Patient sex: M
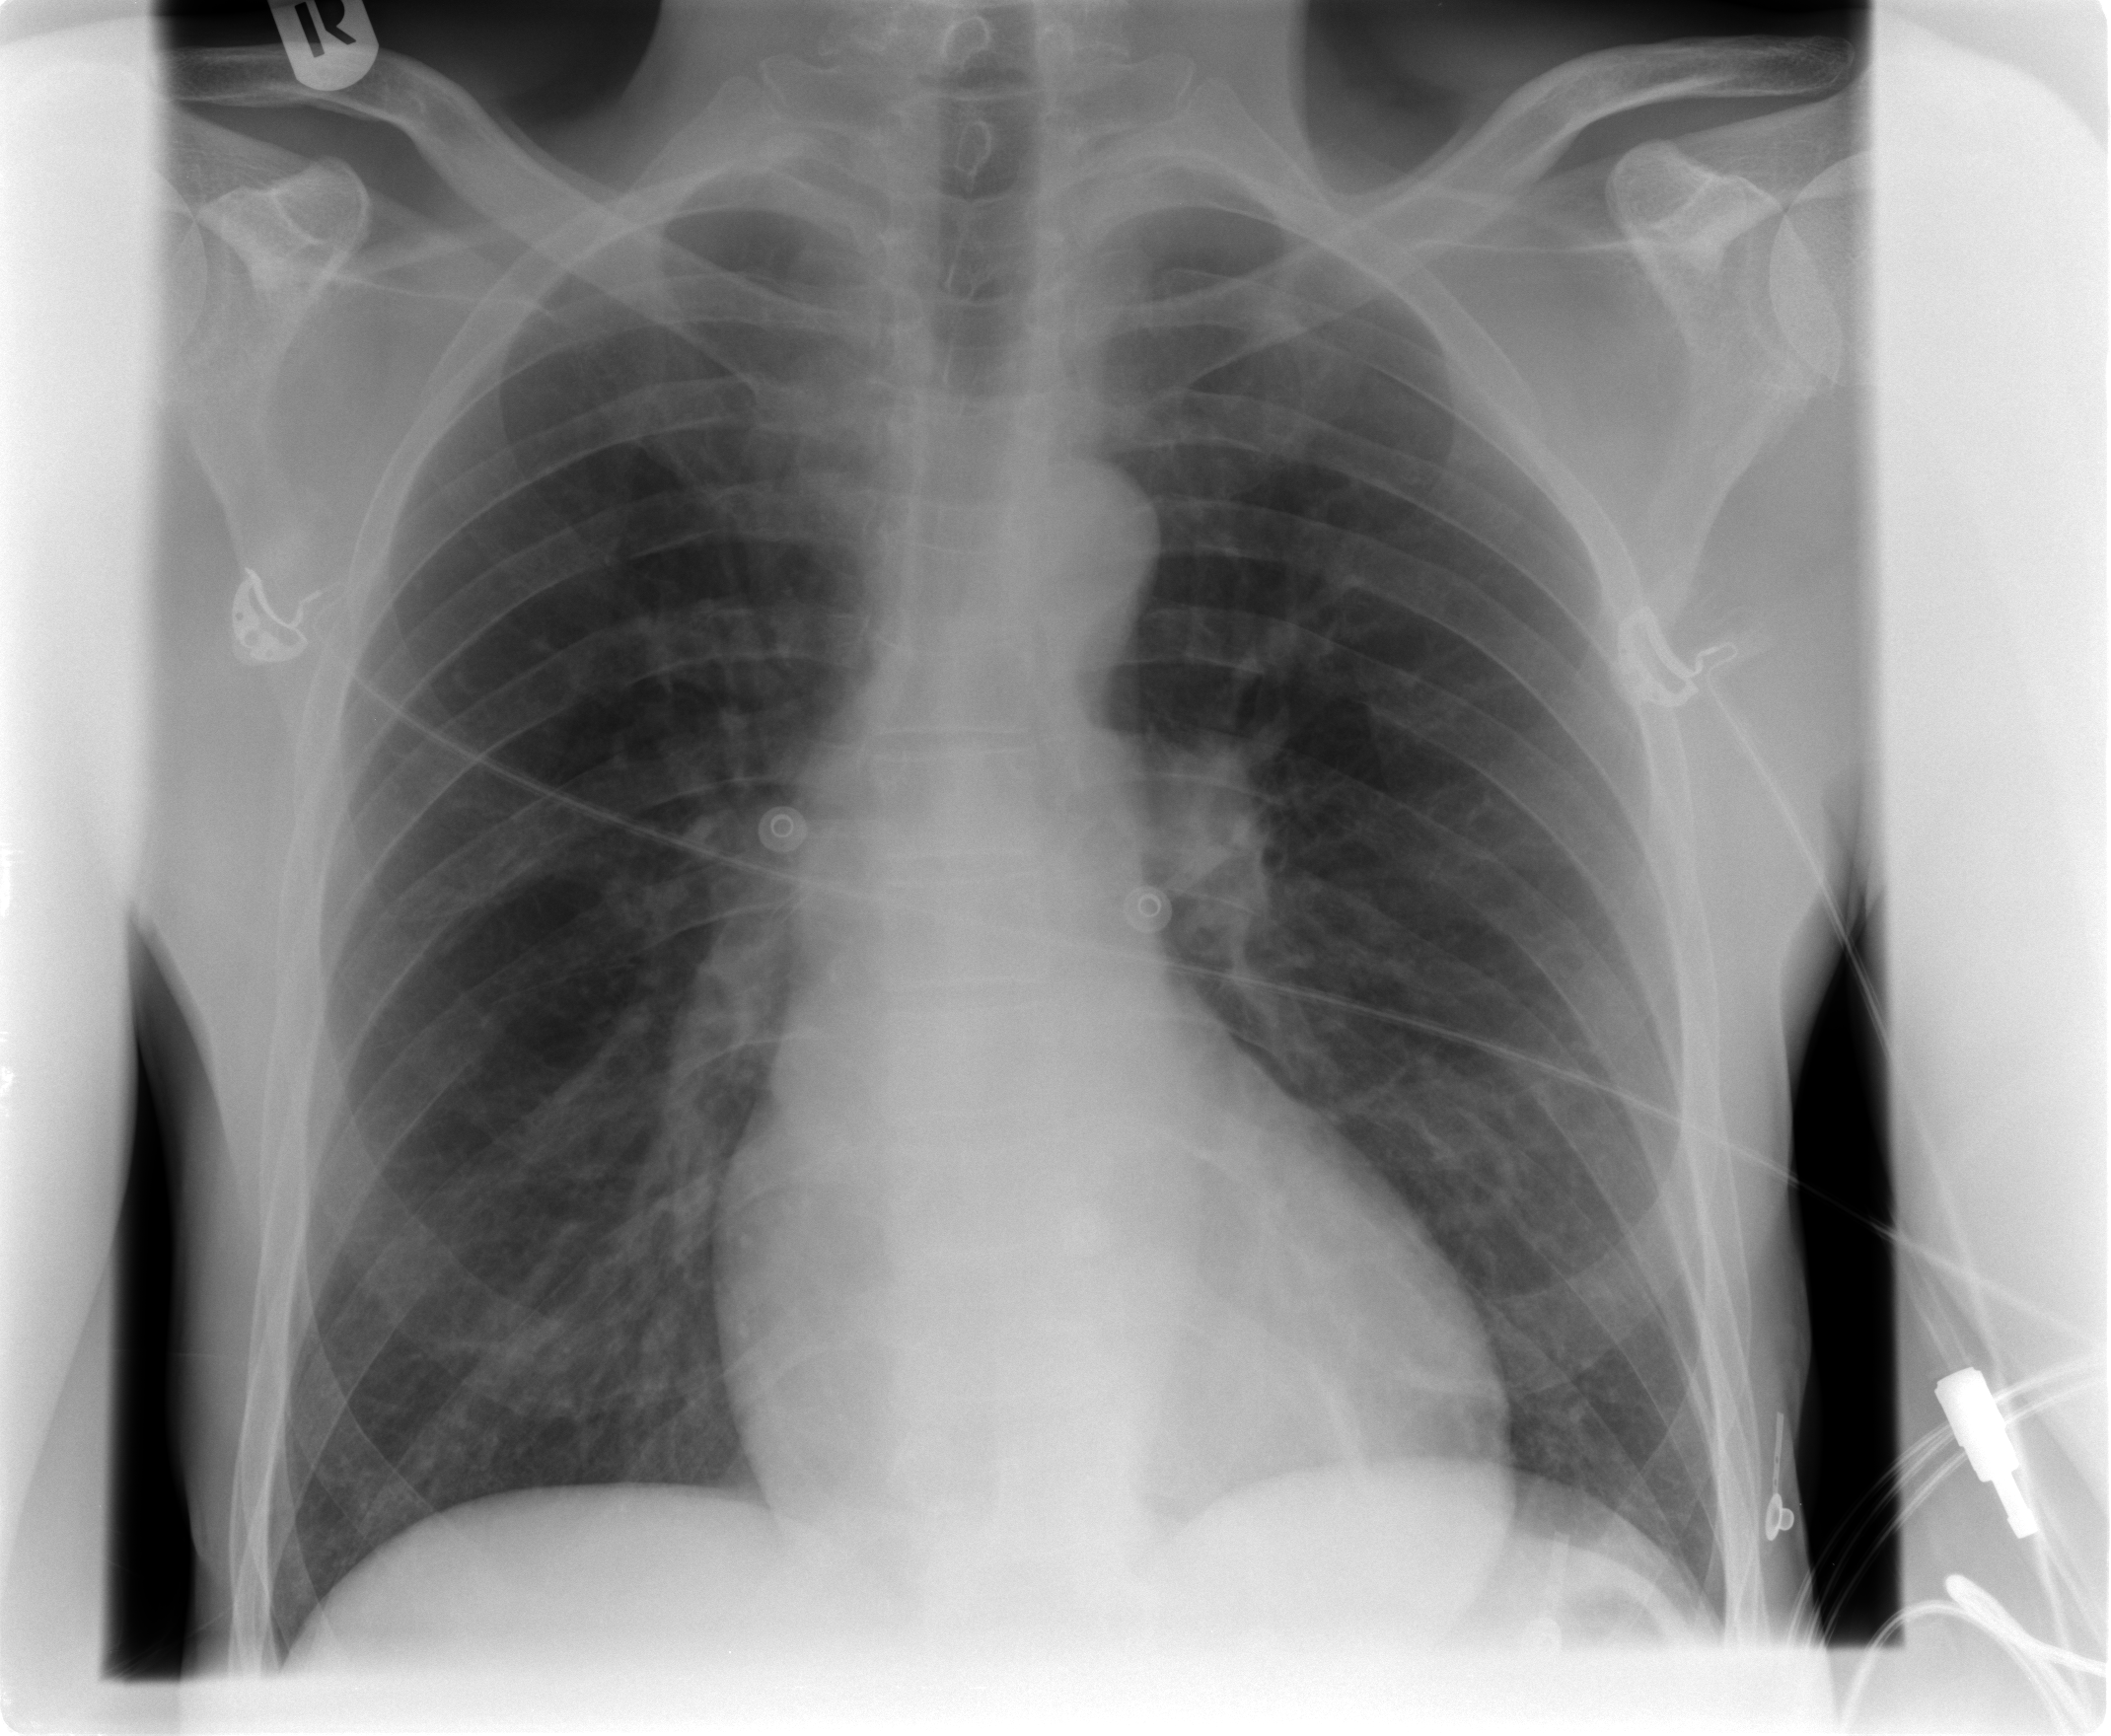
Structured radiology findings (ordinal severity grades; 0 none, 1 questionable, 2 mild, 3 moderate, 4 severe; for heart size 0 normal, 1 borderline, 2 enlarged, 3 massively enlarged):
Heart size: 0
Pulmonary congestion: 1
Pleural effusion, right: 0
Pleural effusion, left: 0
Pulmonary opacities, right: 0
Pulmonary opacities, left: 0
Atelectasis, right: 0
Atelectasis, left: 0